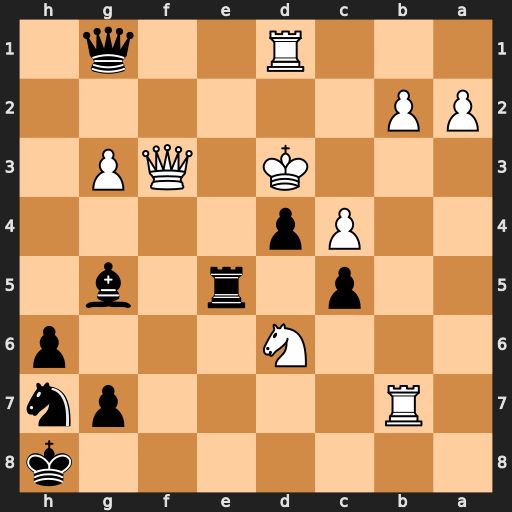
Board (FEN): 7k/1R4pn/3N3p/2p1r1b1/2Pp4/3K1QP1/PP6/3R2q1
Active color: b
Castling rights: -
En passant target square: -
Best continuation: Re3+ Kc2 Qh2+ Rd2 Qxd2+ Kxd2 Rxf3+